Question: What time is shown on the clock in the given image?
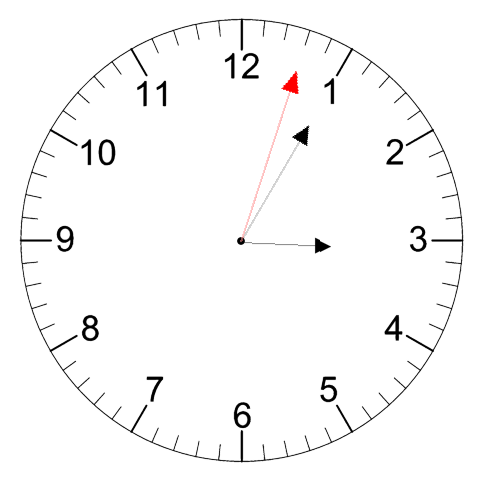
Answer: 03:05:03